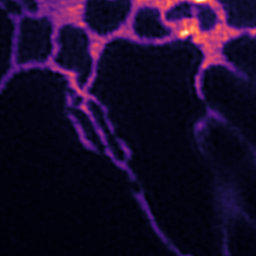
Label: Super-resolution ER image